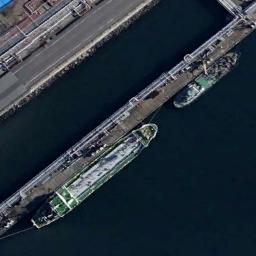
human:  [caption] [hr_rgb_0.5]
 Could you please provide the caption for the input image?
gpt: There are two ships in the blue water on the shore .

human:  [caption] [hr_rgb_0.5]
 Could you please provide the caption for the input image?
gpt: The two ships of different sizes are docked at the dock and the water is dark green .

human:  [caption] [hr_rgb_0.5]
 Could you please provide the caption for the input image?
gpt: A green tanker and a green general cargo ship docked by the dock .

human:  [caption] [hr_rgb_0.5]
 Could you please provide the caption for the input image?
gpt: There are two ships beside the dock .

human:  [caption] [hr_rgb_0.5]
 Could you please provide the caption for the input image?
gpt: There are two ships at the harbor .